Question: I need to get the number of days in a month from the Register table.
Im using the following SQL Query :
'SELECT DateTo::Date-DateFrom::Date AS DaysInMonth FROM Register;'
While executing it in SQL Editor of PostgreSQL Im getting the following result :

While executing the same through java code Im getting the result as '29 days' instead of '29'
Im adding the java code here
'''
sql = " SELECT DateTo::Date-DateFrom::Date AS DaysInMonth FROM Register; "
PreparedStatement pstmt = null;
ResultSet rs = null;
try {
pstmt = DB.prepareStatement(sql, null);
pstmt.setInt(1, payReg.getC_Period_ID());
rs = pstmt.executeQuery();
while (rs.next()){
System.out.println(rs.getString("DaysInMonth"));
}
}catch (SQLException e){
e.printStackTrace();
}
'''
What may be the reason..?
I need to get just '29' from the java execution. How do I get it..?
Thanks in advance.
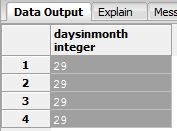
Answer: Try this..
'DATE_PART('days',DATE_TRUNC('month', DateTo) - DATE_TRUNC('month', Datefrom)) as DaysInMonth'